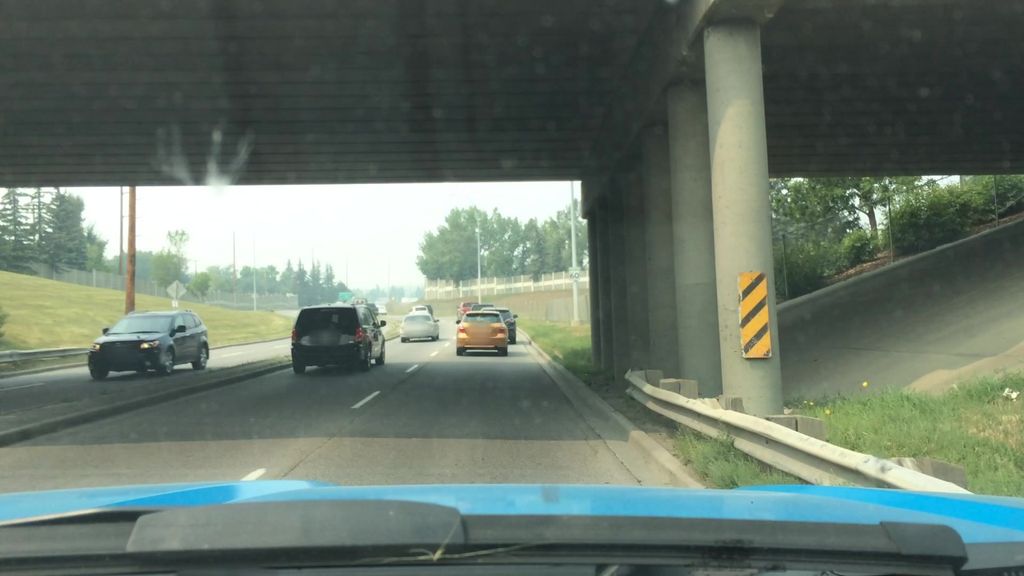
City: calgary